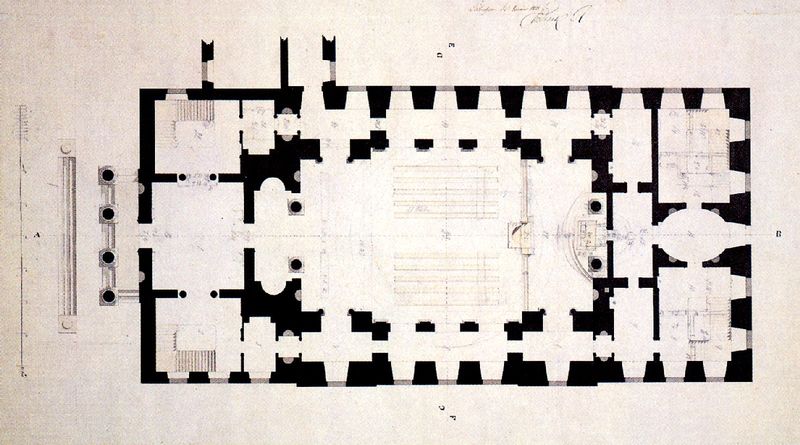
Titel: Schloss Christiansborg
Künstler: Christian Frederik Hansen
Standort: Kopenhagen, Schloss Christiansborg (EU - Dänemark)
Schlagwörter: weiß, fenster, raum, schwarz, säule, säulen, zeichnung, gebäude, masse, wand, architektur, barock, kirche, turm, schiffe, treppe, wände, eingang, gang, tusche, türme, draufsicht, text, beschriftung, räume, entwurf, altar, karte, seitenschiff, treppenhaus, plan, grundriss, ordentlich, massstab, bauplan, aula, ordnung, seitenschiffe, länge, genau, schwrz, übersicht, zecihnung, breite, grösse, schwarz#, übesicht